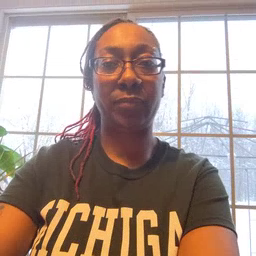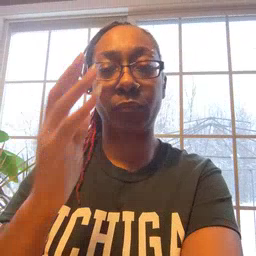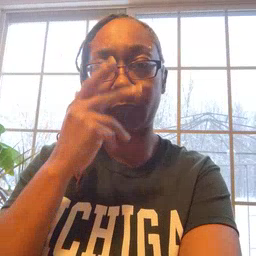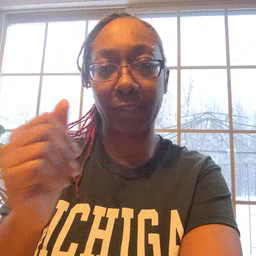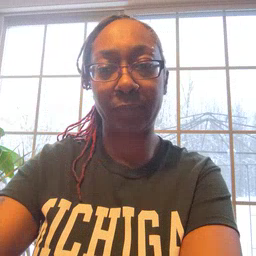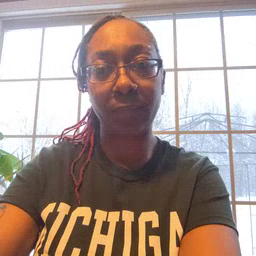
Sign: pretty